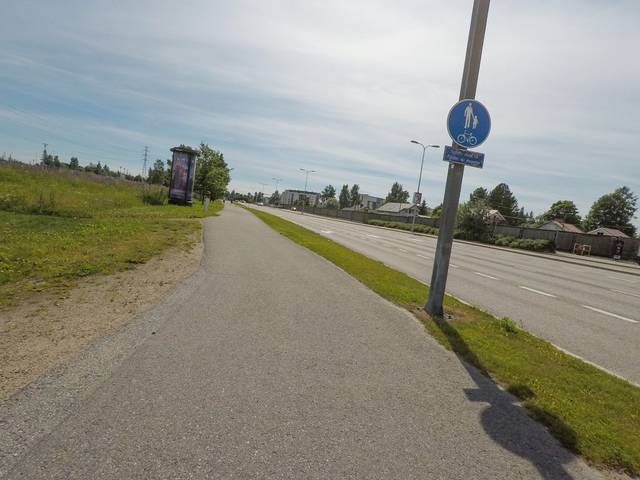
Region: Finland
Coordinates: 60.272, 24.97